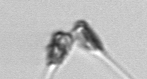
Label: Asterionellopsis_glacialis